Sex: M
Age: 80
Scanner: Avanto
Primary tumour origin: Gastrointestinal tract
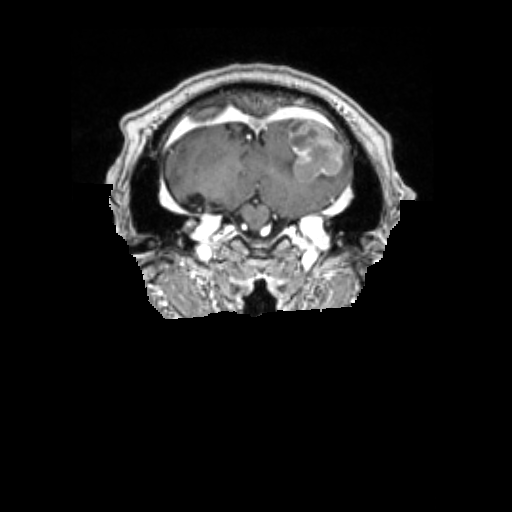
Segmented lesion volume (cc): 14.811
Number of lesion components: 1